Here is the wavelet time-frequency representation (scalogram) of a rolling-element bearing's vibration measurement. Based on the visible evidence, which condition applies: normal, inner_race, outer_race, ball?
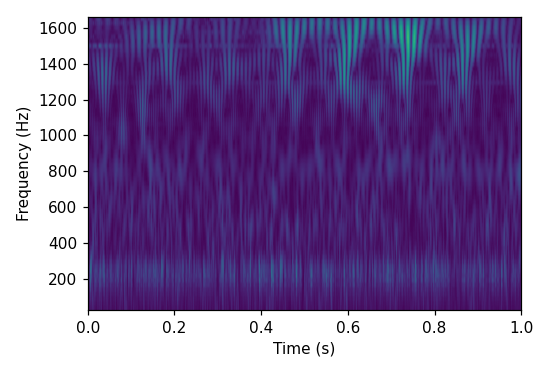
Answer: normal